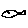
Label: fish